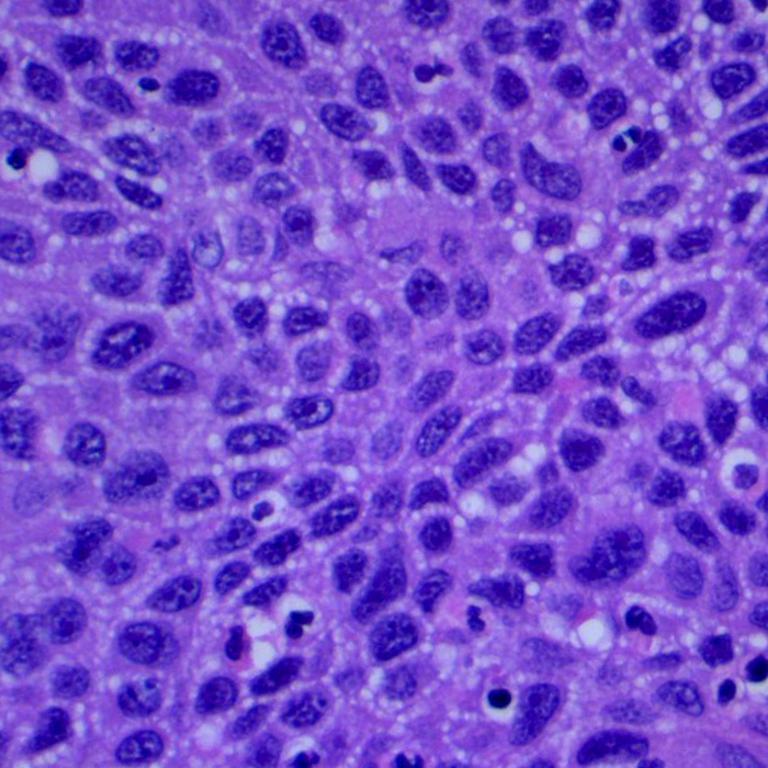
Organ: lung
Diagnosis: squamous carcinomas